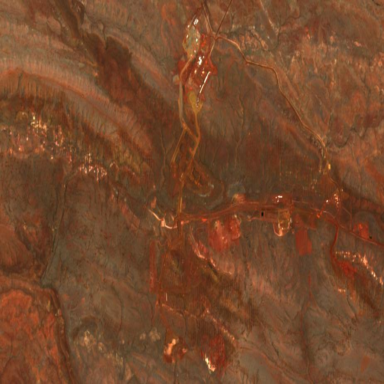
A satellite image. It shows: Industrial area used for mining.